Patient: sex M, age 53
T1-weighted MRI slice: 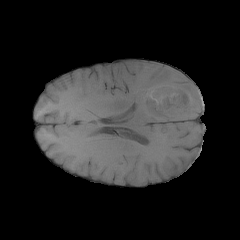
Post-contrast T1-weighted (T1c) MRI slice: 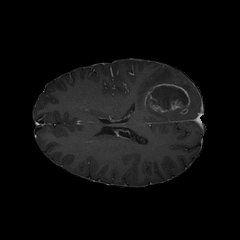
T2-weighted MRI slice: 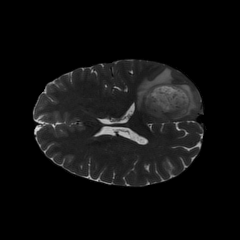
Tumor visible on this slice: yes
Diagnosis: Glioblastoma, IDH-wildtype
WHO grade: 4